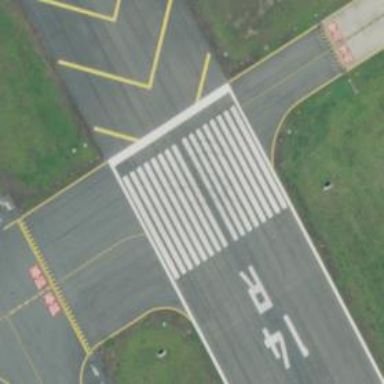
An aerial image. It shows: Runway surface made of asphalt at airport.